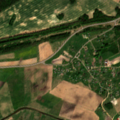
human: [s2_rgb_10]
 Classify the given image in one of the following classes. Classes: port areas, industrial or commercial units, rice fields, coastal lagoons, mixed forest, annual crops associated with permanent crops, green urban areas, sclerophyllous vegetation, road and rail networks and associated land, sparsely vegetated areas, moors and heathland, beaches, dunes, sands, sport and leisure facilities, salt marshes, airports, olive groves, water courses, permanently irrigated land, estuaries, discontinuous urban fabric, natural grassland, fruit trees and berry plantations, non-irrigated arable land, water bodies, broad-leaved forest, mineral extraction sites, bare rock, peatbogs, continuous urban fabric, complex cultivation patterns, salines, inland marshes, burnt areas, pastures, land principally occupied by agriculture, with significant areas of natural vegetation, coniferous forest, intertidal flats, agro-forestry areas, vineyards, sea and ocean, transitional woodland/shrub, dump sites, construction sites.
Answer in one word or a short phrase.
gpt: discontinuous urban fabric, non-irrigated arable land, pastures, complex cultivation patterns, coniferous forest, mixed forest